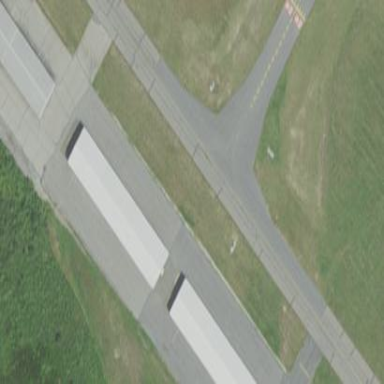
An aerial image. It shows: Apron at the airport.